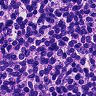
Metastatic tissue present: no